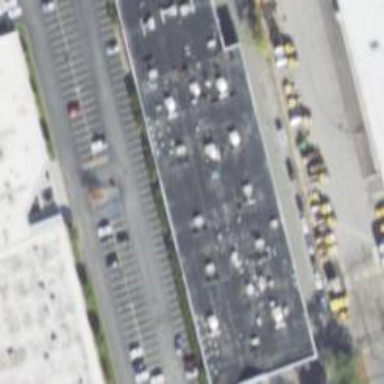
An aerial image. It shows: Commercial building.